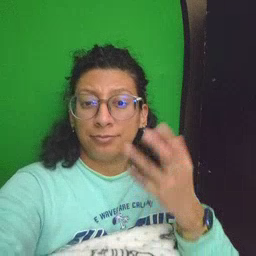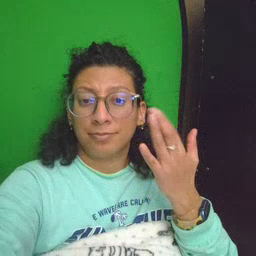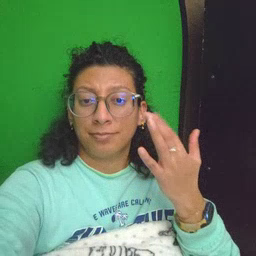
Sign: wait